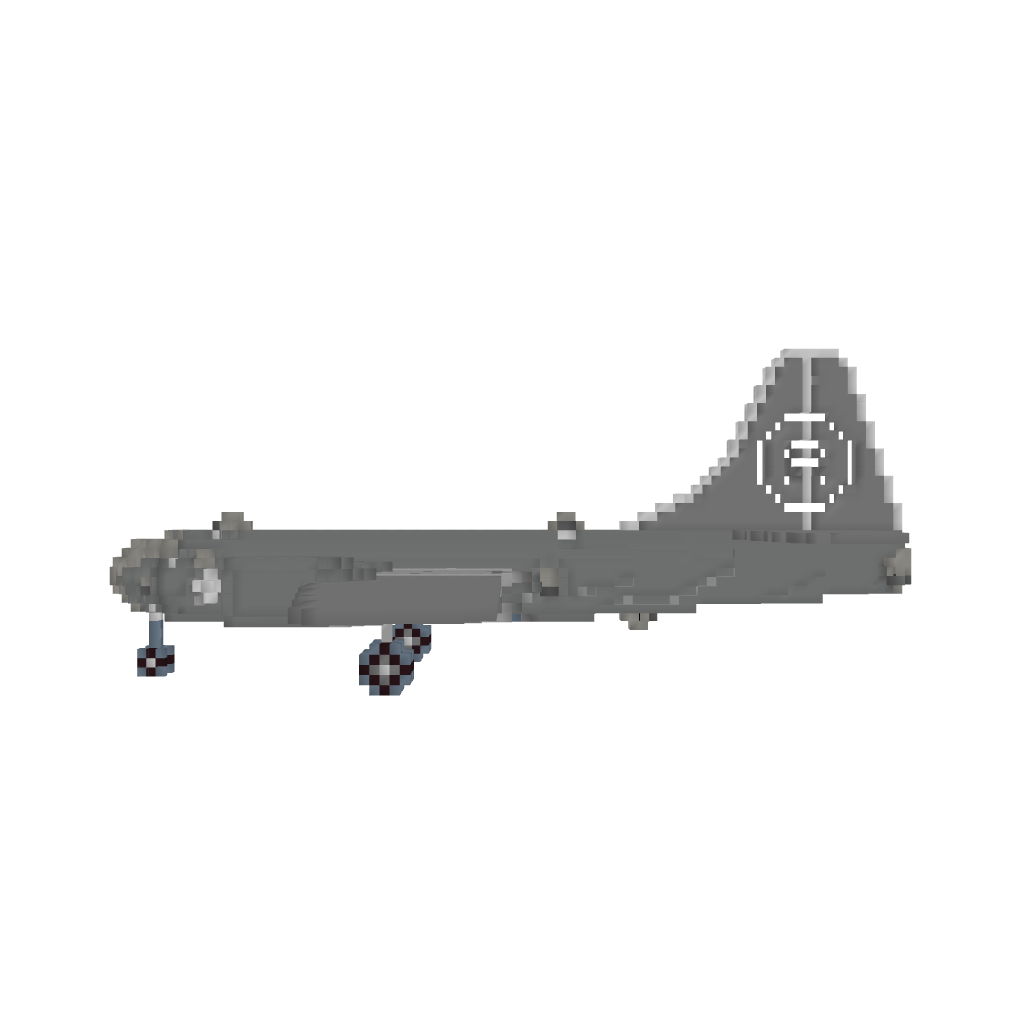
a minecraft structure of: Boeing B-29 SuperFortress